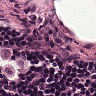
Metastatic tissue present: no